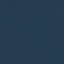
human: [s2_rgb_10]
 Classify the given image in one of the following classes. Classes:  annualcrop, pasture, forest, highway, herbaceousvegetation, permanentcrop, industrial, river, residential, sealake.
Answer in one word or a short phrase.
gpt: SeaLake